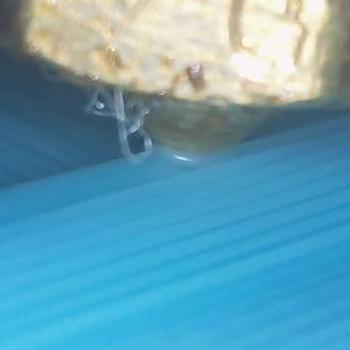
Flow rate: 238%